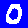
Digit: 0